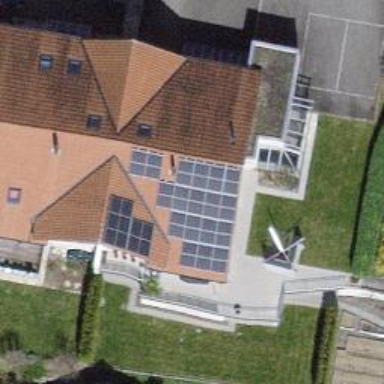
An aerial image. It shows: Solar power generator using photovoltaic method with solar photovoltaic panel types.